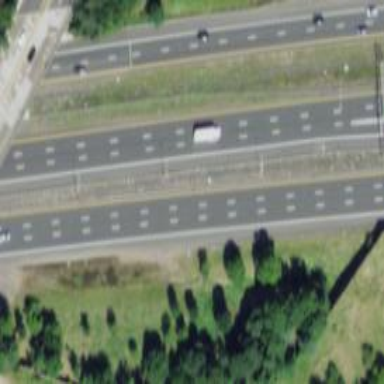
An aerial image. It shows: Motorway junction.